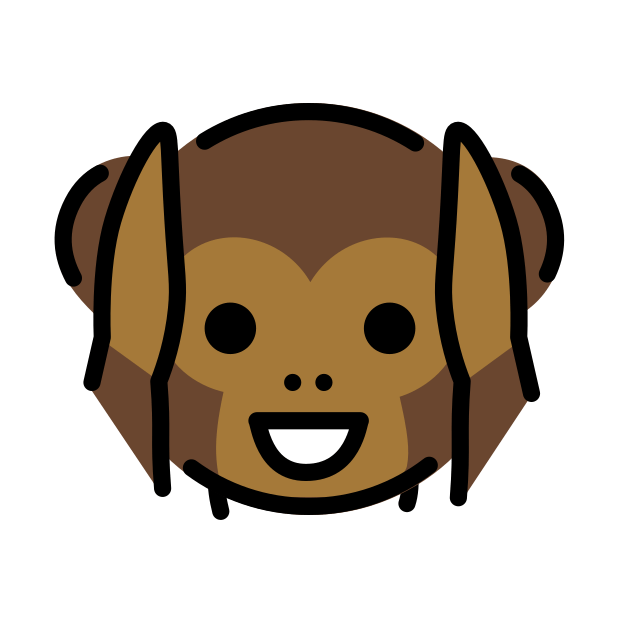
hear-no-evil monkey